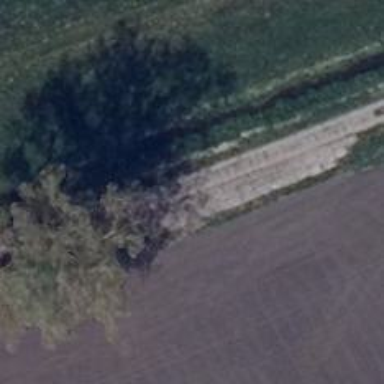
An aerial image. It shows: Row of trees in natural setting.